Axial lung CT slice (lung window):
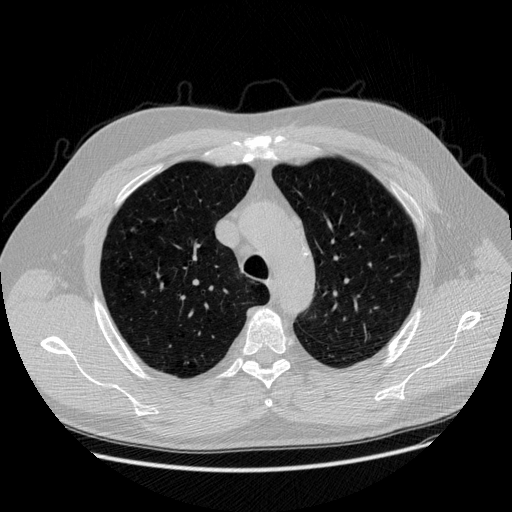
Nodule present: no